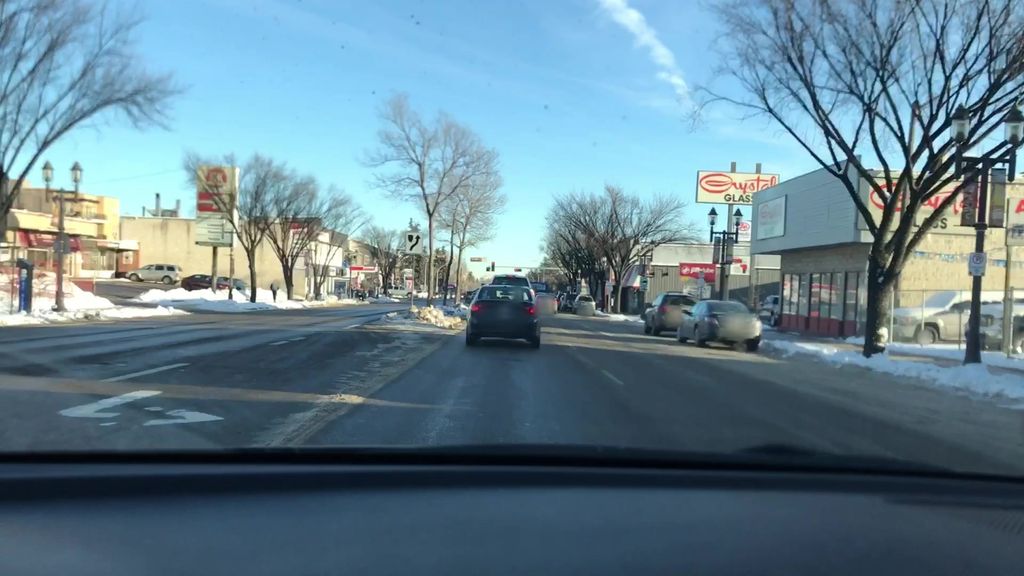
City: edmonton